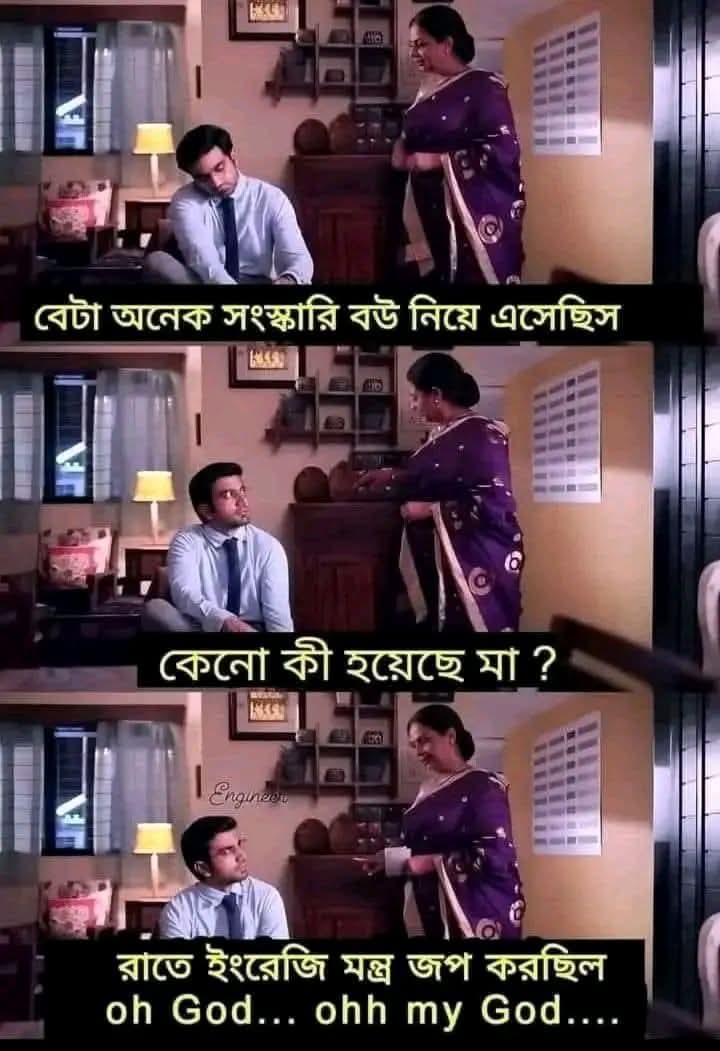
Text: বেটা অনেক সংস্কারি বউ নিয়ে এসেছিস
কেনো কী হয়েছে মা?
রাতে ইংরেজি মন্ত্র জপ করছিল oh God... ohh my God....
Label: Non Hate